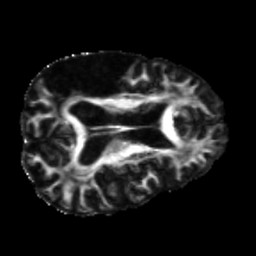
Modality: FA
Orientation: axial
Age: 66
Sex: male
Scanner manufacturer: siemens
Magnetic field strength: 3 T
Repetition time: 5.25 s
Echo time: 0.08 s